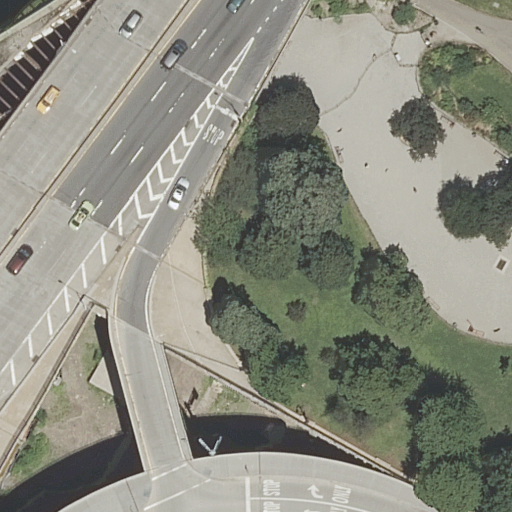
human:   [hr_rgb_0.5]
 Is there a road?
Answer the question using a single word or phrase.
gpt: yes

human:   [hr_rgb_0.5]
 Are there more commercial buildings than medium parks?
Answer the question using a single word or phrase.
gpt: no

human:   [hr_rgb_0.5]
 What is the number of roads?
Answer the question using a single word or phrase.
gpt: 6

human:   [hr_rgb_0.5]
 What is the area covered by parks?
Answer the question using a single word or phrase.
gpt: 13127m2

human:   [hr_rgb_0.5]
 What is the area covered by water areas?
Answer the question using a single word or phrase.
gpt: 0m2

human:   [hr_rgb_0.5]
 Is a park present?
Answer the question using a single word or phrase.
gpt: yes

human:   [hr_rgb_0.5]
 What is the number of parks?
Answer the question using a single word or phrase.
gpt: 2

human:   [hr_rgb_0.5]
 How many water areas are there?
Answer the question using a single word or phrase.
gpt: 0

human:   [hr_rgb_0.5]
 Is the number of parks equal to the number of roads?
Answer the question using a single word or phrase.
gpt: no

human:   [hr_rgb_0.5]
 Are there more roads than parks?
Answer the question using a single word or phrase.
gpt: yes

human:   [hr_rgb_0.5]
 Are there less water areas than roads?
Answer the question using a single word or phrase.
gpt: yes

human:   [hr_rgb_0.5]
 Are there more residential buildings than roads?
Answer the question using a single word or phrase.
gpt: no

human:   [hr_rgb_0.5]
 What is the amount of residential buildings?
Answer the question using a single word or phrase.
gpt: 0

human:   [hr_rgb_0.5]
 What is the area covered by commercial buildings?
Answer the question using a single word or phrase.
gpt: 0m2

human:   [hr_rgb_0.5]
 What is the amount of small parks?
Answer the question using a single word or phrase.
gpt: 0

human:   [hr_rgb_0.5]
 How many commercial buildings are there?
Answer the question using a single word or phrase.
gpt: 0

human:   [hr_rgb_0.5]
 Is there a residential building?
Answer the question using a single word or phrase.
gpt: no

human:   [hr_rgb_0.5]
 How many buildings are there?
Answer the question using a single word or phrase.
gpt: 0

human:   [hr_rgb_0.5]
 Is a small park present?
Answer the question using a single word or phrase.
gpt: no

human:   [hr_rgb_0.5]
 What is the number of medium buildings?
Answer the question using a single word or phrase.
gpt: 0

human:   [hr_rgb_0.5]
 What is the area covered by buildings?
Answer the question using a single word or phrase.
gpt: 0m2

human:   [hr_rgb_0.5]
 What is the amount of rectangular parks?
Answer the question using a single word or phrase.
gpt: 2

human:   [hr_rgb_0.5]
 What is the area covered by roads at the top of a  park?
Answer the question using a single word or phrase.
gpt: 0m2

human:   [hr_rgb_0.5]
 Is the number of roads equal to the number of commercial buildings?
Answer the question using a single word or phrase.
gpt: no

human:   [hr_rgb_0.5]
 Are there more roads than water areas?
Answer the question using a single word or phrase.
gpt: yes

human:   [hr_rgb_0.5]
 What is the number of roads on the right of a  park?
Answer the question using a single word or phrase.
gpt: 6

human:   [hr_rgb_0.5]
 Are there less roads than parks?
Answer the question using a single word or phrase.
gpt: no

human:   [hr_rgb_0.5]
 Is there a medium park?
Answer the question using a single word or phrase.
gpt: no

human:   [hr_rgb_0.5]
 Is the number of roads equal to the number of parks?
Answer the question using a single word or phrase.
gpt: no

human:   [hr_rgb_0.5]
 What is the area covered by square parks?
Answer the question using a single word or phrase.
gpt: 0m2

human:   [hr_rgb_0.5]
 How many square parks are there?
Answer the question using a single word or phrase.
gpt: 0

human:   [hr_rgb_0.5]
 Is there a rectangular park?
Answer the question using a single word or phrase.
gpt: yes

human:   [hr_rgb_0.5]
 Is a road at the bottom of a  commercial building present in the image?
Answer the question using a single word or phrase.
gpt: no

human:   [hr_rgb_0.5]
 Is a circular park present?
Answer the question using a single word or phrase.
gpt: no

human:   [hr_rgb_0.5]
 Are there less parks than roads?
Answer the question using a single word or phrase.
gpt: yes

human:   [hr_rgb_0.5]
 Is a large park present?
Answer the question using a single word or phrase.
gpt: yes

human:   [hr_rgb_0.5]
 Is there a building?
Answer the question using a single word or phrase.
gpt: no

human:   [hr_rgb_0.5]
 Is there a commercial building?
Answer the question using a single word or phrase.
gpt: no

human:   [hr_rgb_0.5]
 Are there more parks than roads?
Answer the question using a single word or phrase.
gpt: no

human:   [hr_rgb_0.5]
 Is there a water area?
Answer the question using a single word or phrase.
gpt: no

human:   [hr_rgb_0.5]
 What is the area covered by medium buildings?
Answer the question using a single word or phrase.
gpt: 0m2

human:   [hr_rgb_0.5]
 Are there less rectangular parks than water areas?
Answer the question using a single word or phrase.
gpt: no

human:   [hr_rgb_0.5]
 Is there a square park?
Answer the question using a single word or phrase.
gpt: no

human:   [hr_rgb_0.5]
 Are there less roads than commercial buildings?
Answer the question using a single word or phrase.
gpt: no

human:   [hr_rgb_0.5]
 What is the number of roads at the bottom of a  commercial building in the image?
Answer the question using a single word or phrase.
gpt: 0

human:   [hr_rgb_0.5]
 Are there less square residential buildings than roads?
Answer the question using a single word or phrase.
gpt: yes

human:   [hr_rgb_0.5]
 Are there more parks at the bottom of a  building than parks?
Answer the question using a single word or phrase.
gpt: no

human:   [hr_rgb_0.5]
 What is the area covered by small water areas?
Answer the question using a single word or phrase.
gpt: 0m2

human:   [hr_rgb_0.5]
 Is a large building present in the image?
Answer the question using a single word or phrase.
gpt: no

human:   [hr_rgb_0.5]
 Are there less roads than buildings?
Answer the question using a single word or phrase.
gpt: no

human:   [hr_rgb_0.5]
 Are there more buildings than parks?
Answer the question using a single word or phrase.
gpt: no

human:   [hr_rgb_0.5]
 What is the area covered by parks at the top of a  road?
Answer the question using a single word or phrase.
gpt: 10629m2

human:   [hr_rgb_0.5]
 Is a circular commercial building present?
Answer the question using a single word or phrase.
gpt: no

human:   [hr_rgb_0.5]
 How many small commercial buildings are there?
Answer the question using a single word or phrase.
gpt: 0

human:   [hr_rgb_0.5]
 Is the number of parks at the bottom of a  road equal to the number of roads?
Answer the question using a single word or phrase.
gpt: no

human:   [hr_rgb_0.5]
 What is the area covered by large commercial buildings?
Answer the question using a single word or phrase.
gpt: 0m2

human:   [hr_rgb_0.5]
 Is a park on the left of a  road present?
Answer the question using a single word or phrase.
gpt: yes

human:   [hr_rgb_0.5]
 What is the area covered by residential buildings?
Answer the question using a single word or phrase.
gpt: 0m2

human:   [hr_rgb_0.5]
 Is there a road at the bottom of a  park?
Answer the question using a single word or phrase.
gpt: yes

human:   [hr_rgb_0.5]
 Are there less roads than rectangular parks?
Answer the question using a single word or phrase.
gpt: no

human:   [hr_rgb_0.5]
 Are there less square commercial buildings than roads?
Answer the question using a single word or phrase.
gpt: yes

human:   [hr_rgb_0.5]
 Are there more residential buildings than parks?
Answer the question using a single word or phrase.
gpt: no

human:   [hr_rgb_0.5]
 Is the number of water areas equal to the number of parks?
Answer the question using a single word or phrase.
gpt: no

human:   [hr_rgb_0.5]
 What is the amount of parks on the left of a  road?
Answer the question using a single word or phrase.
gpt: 1